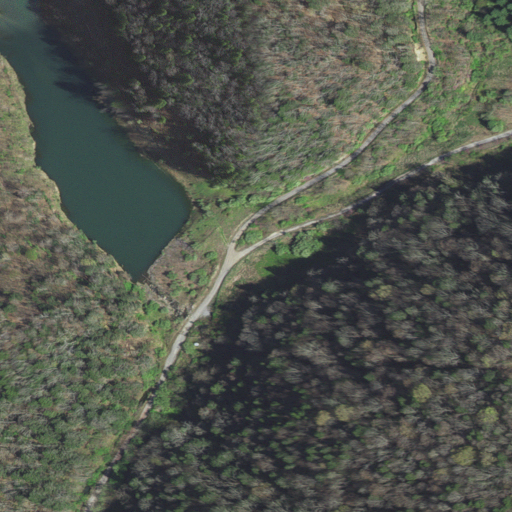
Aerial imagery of valley in Virginia named Sargent Hollow containing mixed forest, deciduous forest, grassland, and open water